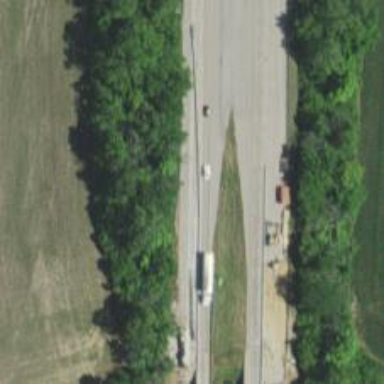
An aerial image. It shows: This image shows trunk highway that functions as expressway.